Question: # Situation
- - - - - -
# Current implementation
## On Android client
1. When there is a new message, a new messageRequest of the MessageRequest class is created
2. If the message should be direct, the messageRequest has type 0, otherwise type 1
3. If the message is direct, there is recipient stored in the messageRequest object
4. The messageRequest object is stored to parse.com
## On parse.com back-end
In the 'afterSave' of the MessageRequest it is checked if the message is direct or public and based on that
- 'Message'-
In both cases, the data like content, type, etc. are copied from messageRequest object into the newly created message object(s).
The status column representing the unread, read, deleted status is set (by unread) for the message object.
# Problem
When I call the 'ParseObject.saveAll' method in the 'afterSave' of MessageRequest, I get the
I think the cause is that there are some limits on time in which the request must complete
in cloud code. In my case, I'm creating ca 100 Messages for 1 MessageRequest
This doesn't seem so much to me, but maybe I'm wrong.
# Source code
'''
var generateAnnouncement = function(messageRequest, recipients) {
var messageList = [];
for (var i = 0; i < recipients.length; i++) {
var msg = new Message();
msg.set("type", 1);
msg.set("author", messageRequest.get("author"));
msg.set("content", messageRequest.get("content"));
msg.set("recipient", recipients[i]);
msg.set("status", 0)
messageList.push(msg);
}
Parse.Object.saveAll(messageList).then(function(list) {
}, function(error) {
console.error(error.message);
});
}
Parse.Cloud.afterSave("MessageRequest", function(request) {
var mr = request.object;
var type = mr.get("type");
if (type == 0) {
generateDirectMessage(mr);
} else {
var query = new Parse.Query(Parse.User);
query.notEqualTo("objectId", mr.get("author").id);
query.find().then(function(allUsersExceptAuthor) {
generateAnnouncement(mr, allUsersExceptAuthor);
}, function(error) {
console.error(error.message);
});
}
});
'''
# How would you suggest to solve this?
## Additional thoughts
- - In this case, I'm not very sure about the performance of the queries- Also, I know, many of you think - -
# Update - mockup representing user's "Inbox"

In the "inbox" user sees both direct messages and public announcements. They are sorted by chronological order.
# Update #2 - using arrays to identify who viewed and who marked as deleted
- 'Message'- - 'viewedBy'- 'deletedFor'
Then my query for all messages not deleted by currently logged in user looks like this
'''
//direct messages for me
ParseQuery<Message> queryDirect = ParseQuery.getQuery(Message.class);
queryDirect.whereEqualTo("type", 0);
queryDirect.whereEqualTo("recipient", ParseUser.getCurrentUser());
//public announcements
ParseQuery<Message> queryAnnouncements = ParseQuery.getQuery(Message.class);
queryAnnouncements.whereEqualTo("type", 1);
//I want both direct and public
List<ParseQuery<Message>> queries = new ArrayList<ParseQuery<Message>>();
queries.add(queryDirect);
queries.add(queryAnnouncements);
ParseQuery<Message> queryMessages = ParseQuery.or(queries);
//... but only those which I haven't deleted for myself
queryMessages.whereNotEqualTo("deletedFor", ParseUser.getCurrentUser());
//puting them in correct order
queryMessages.addDescendingOrder("createdAt");
//and attaching the author ParseUser object (to get e.g. his name or URL to photo)
queryMessages.include("author");
queryMessages.findInBackground(new FindCallback<Message>() {/*DO SOMETHING HERE*/});
'''
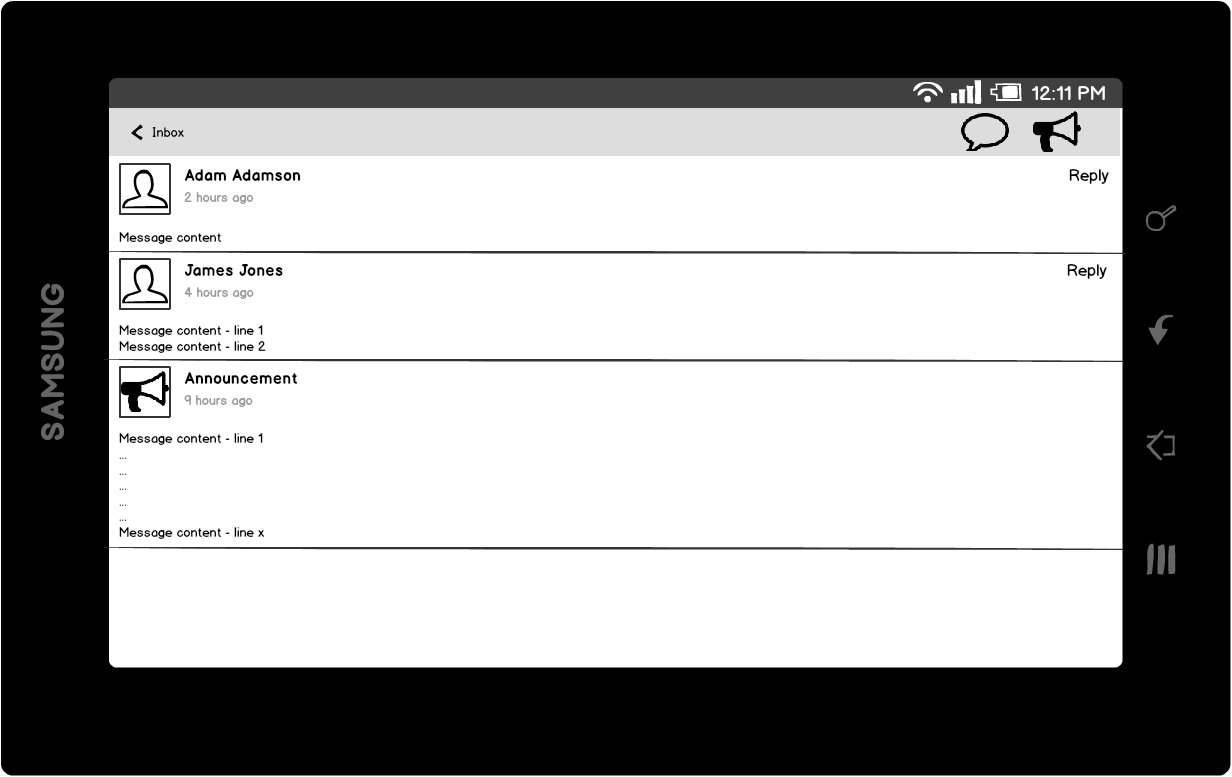
Answer: I would suggest changing your schema to better support public messages.
You should have a single copy of the public message, as there's no changing the message itself.
You should then store just the status for each user if it is anything other than "unread". This would be another table.
When a MessageRequest comes in with type 1, create a new 'PublicMessage', don't create any status rows as everyone will use the default status of "unread". This makes your 'afterSave' handler work cleanly as it is always creating just one new object, either a 'Message' or a 'PublicMessage'.
As each user reads the message or deletes it, create new 'PublicMessageStatus' row for that user with the correct status.
When showing public messages to a user, you will do two queries:
1. Query for PublicMessage, probably with some date range
2. Query for PublicMessageStatus with a filter on user matching the current user and matchesQuery('publicMessage', publicMessageQuery) constraint using a clone of the first query
Client side you'll then need to combine the two to hide/remove those with status "deleted" and mark those with status "read" accordingly.
## Update based on feedback
You could choose instead to use a single 'Message' class for public/private messages, and a 'MessageStatus' class to handle status.
Public vs Private would be based on the 'Message.recipient' being empty or not.
To get all messages for the current user:
'''
// JavaScript sample since you haven't specified a language
// assumes Underscore library available
var Message = Parse.Object.extend('Message');
var MessageStatus = Parse.Object.extend('MessageStatus');
var publicMessageQuery = new Parse.Query(Message);
publicMessageQuery.doesNotExist('recipient');
publicMessageQuery.notEqualTo('author', currentUser);
var privateMessageQuery = new Parse.Query(Message);
privateMessageQuery.equalTo('recipient', currentUser);
var messagesQuery = new Parse.Query.or(publicMessageQuery, privateMessageQuery);
messagesQuery.descending('createdAt');
// set any other filters to apply to both queries
var messages = [];
messageQuery.find().then(function(results) {
messages = _(results).map(function (message) {
return { message: message, status: 'unread', messageId: message.objectId };
});
var statusQuery = new Parse.Query(MessageStatus);
statusQuery.containedIn('message', results);
statusQuery.equalTo('user', currentUser);
// process status in order so last applies
statusQuery.ascending('createdAt');
return
}).then(function(results) {
_(results).each(function (messageStatus) {
var messageId = messageStatus.get('message').objectId;
_(messages).findWhere({ messageId: messageId }).status = messageStatus.get('status');
});
});
// optionally filter messages that are deleted
messages = _(messages).filter(function(message) { return message.status !== 'deleted'; });
// feed messages array to UI...
'''